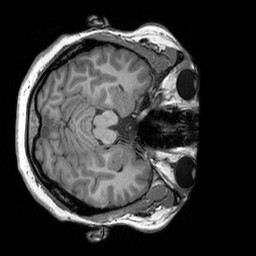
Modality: T1w
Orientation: axial
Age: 29
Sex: female
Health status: healthy
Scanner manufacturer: siemens
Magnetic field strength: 3 T
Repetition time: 2.3 s
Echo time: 0.00303 s